Aerial crown-view tile of a tropical tree (Barro Colorado Island, Panama), acquired 20240813:
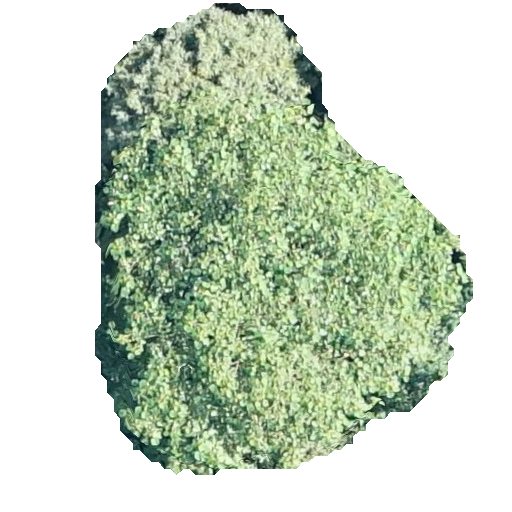
Species: Ochroma pyramidale
GBIF accepted scientific name: Ochroma pyramidale
Crown area: 191.386 m²